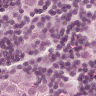
Metastatic tissue present: yes